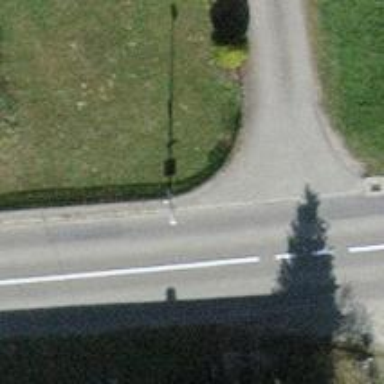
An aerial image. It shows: Bus stop with platform for public transport.